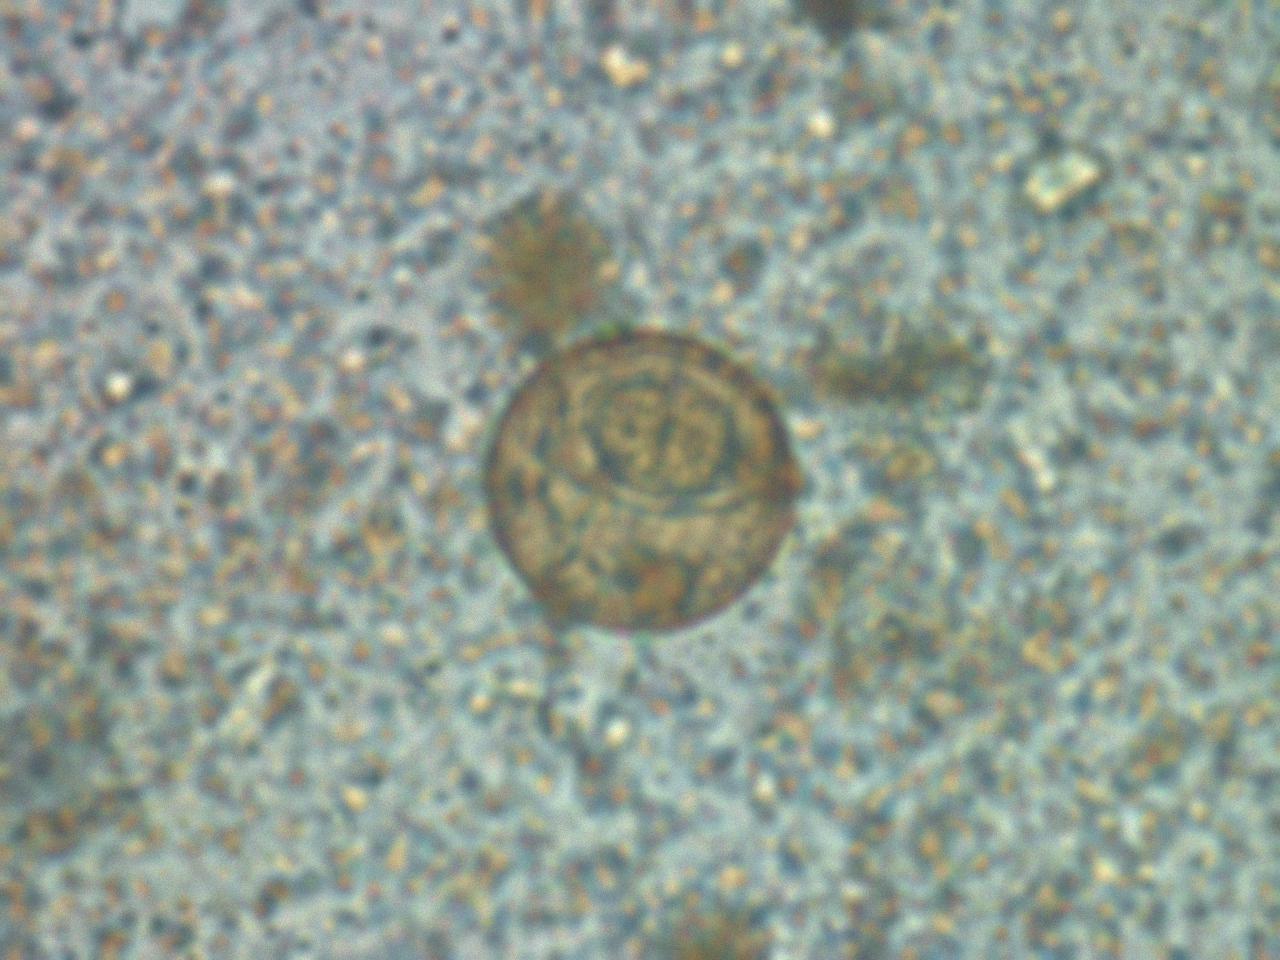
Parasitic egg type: Hymenolepis diminuta